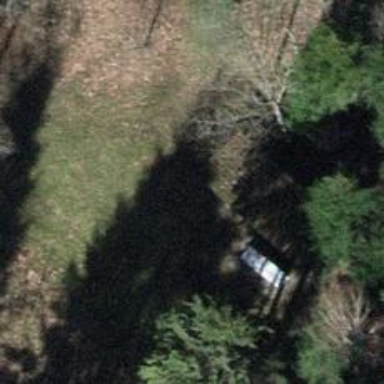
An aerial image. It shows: Picnic table located in leisure land area.